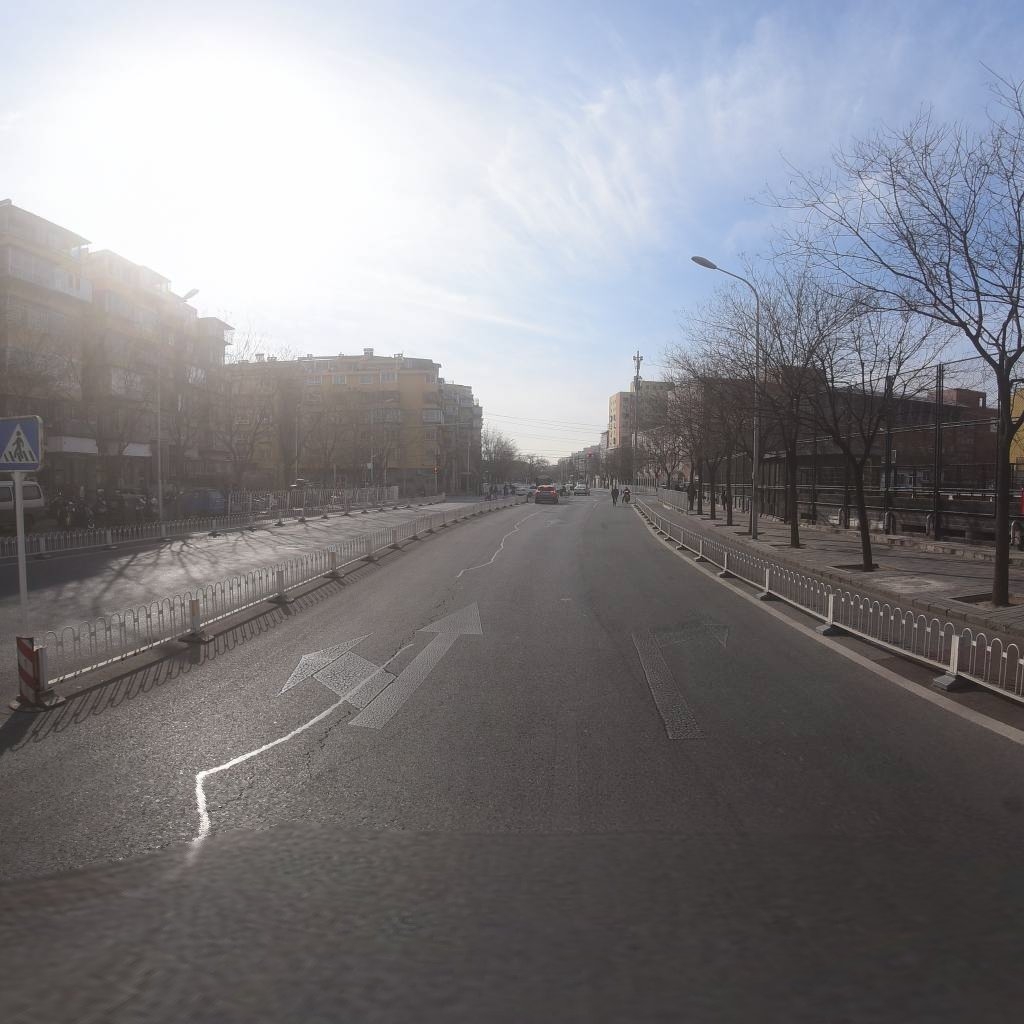
Region: Xicheng
Road damage annotations: longitudinal crack, longitudinal patch, longitudinal crack, longitudinal patch, longitudinal crack